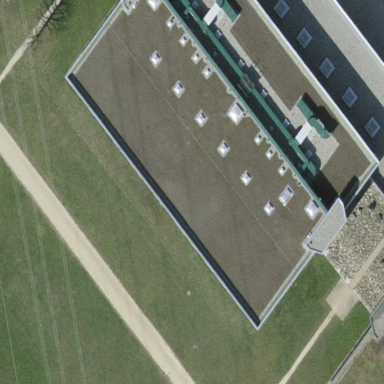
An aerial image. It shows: Building that serves as military barracks.